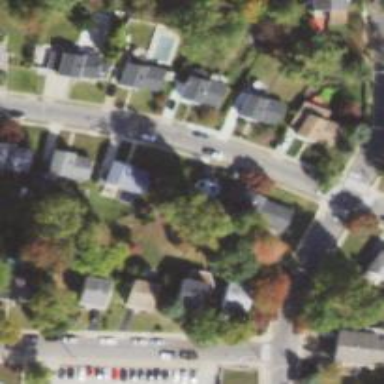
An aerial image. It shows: Residential road.